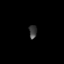
Tissue: lung
Cell type: Epithelial cells
Senescence score: 0.2386
Nuclear area (px): 102
Mean DAPI intensity: 62.461